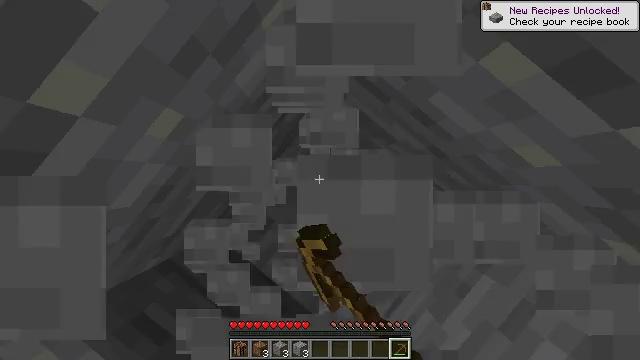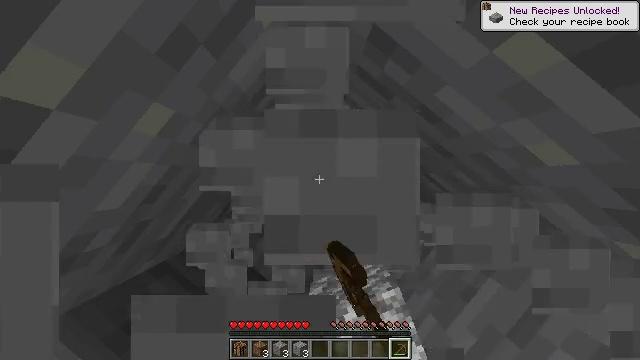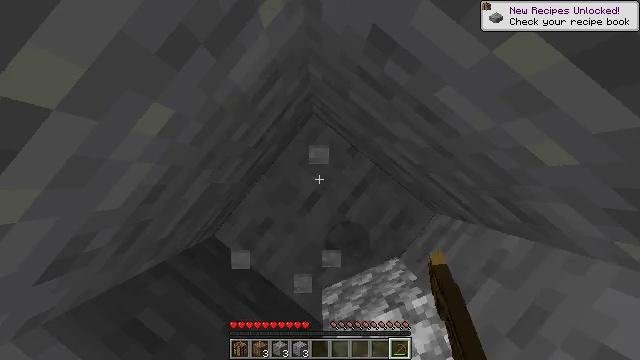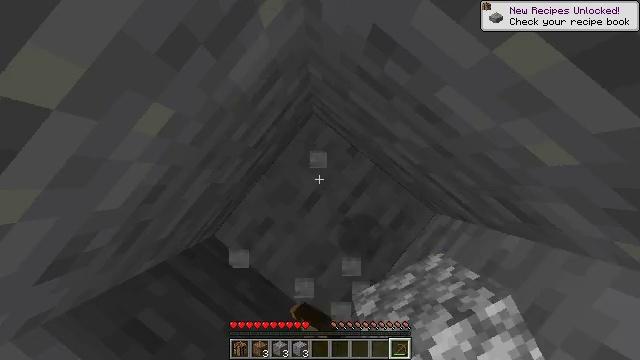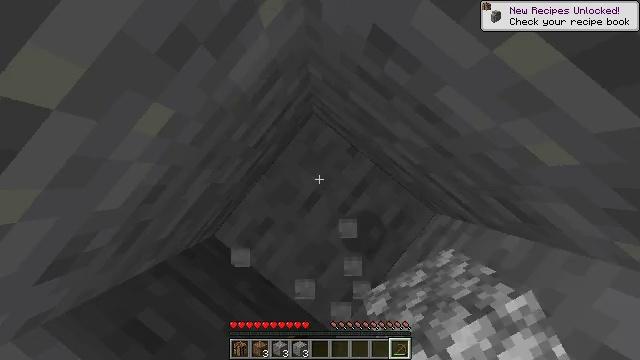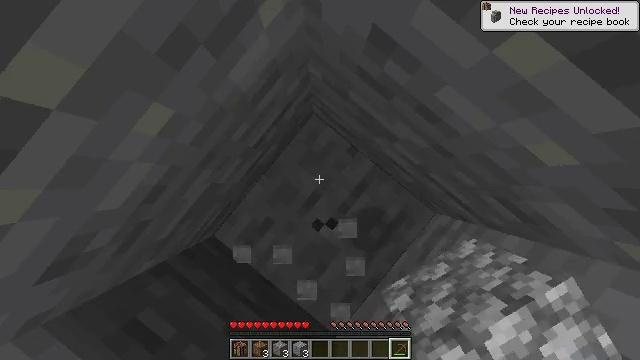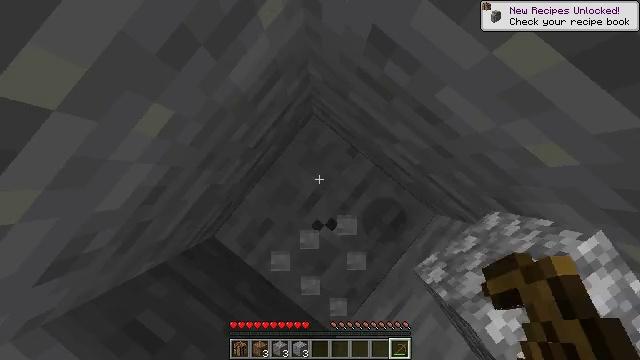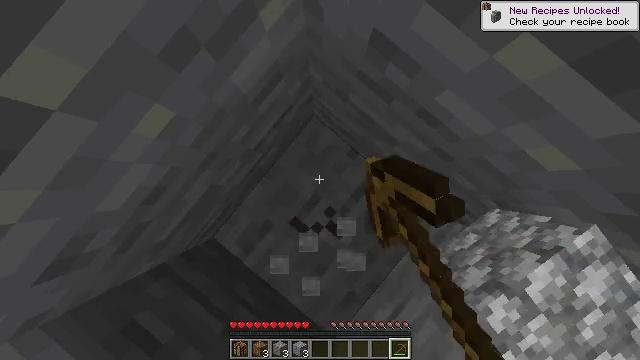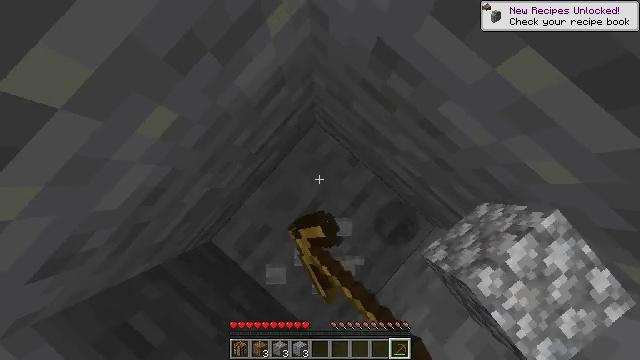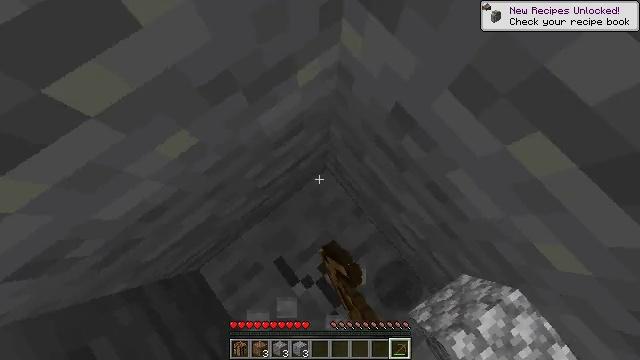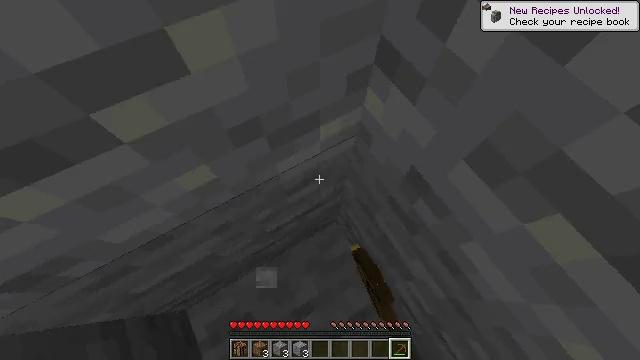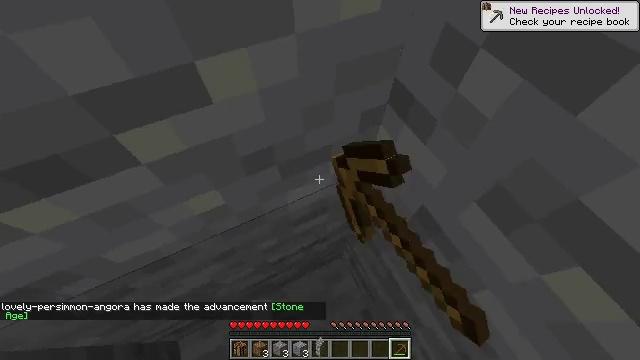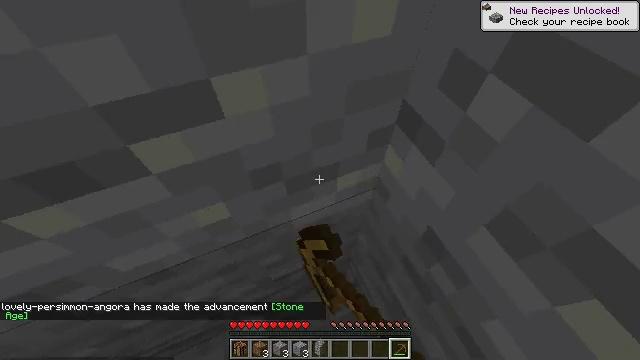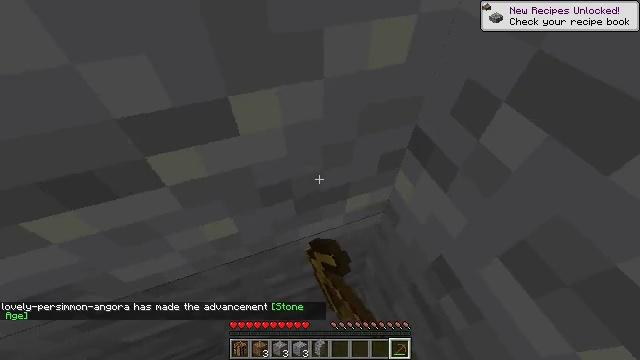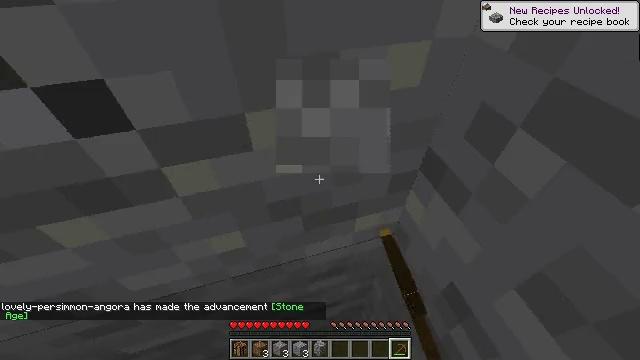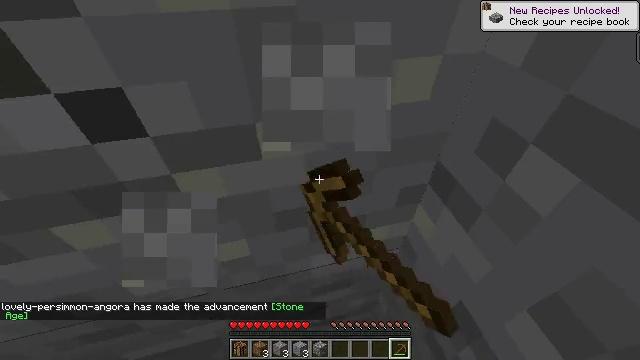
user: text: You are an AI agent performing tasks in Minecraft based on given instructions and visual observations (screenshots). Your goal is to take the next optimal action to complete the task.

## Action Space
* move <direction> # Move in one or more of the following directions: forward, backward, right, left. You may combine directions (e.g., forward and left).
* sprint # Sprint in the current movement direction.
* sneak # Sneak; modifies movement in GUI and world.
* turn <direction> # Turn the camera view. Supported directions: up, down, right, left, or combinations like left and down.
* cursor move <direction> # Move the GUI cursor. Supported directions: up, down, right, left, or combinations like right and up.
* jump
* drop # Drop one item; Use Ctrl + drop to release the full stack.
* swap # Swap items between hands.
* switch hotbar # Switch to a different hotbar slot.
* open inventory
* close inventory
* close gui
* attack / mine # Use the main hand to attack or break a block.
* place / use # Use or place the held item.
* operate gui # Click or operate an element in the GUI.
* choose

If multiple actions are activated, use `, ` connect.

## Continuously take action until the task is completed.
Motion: motion action
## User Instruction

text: Mine the andesite underground.
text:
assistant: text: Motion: attack / mine
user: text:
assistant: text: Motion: attack / mine
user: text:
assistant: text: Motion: attack / mine
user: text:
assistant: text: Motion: attack / mine
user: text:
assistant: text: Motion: attack / mine
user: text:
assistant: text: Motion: attack / mine
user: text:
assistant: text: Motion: attack / mine
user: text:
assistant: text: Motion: turn left and up, attack / mine
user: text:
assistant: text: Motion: turn left and up, attack / mine
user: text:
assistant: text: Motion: turn left and up, attack / mine
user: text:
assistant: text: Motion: turn left and up, attack / mine
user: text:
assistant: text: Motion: turn left and up, attack / mine
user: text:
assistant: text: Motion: turn left and up, attack / mine
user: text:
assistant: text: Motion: turn left and up, attack / mine
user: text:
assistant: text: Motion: turn left and up, attack / mine
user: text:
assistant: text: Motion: turn left and up, attack / mine
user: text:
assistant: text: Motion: attack / mine
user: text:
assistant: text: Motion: attack / mine
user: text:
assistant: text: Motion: attack / mine
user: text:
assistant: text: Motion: attack / mine
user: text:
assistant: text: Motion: attack / mine
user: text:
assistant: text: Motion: attack / mine
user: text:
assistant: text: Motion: attack / mine
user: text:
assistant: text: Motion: attack / mine
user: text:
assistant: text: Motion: attack / mine
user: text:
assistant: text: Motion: attack / mine
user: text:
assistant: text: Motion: attack / mine
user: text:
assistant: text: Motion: attack / mine
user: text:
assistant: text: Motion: attack / mine
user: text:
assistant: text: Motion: attack / mine